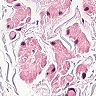
Metastatic tissue present: no